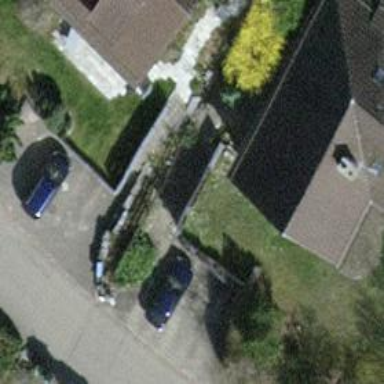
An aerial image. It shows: Parking area.